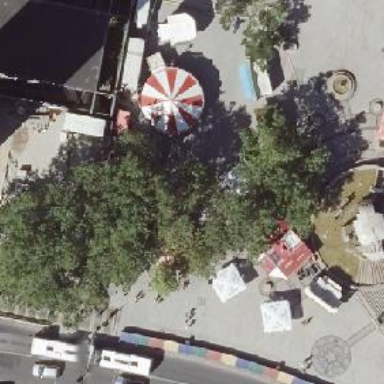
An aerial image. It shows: Market with Christmas features.